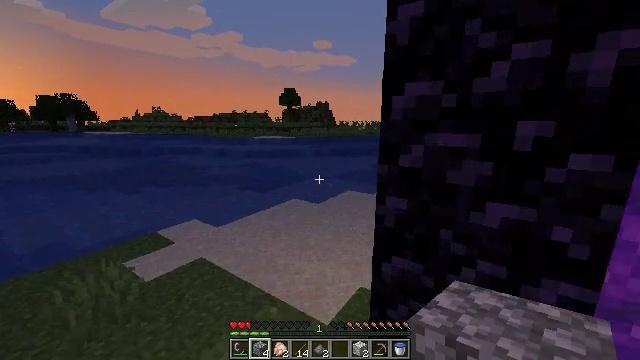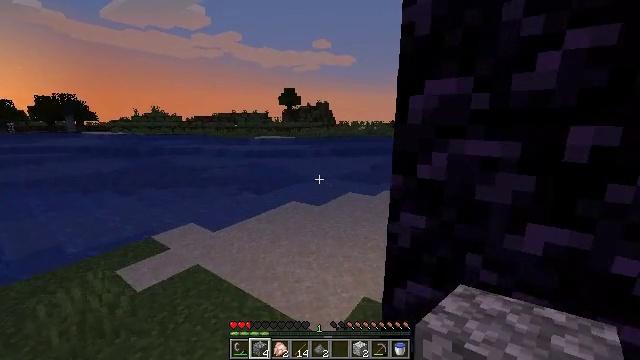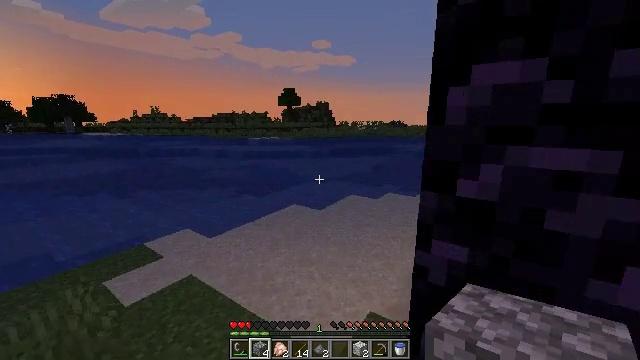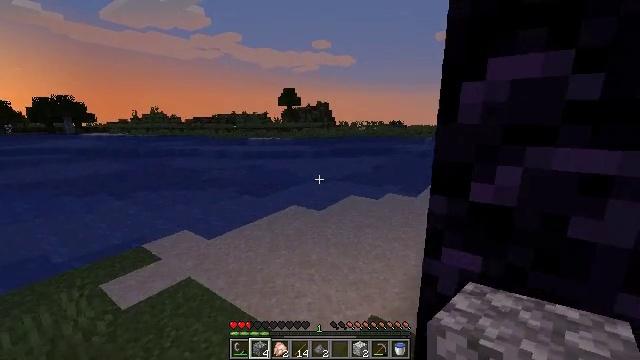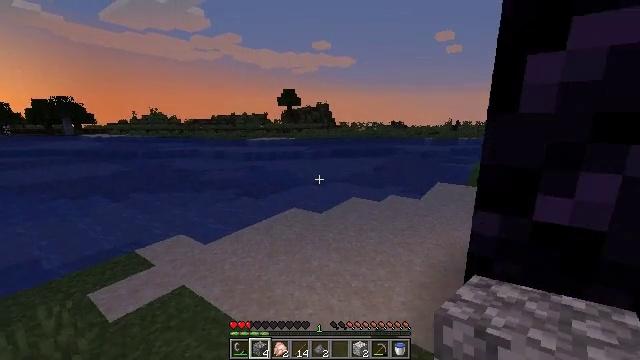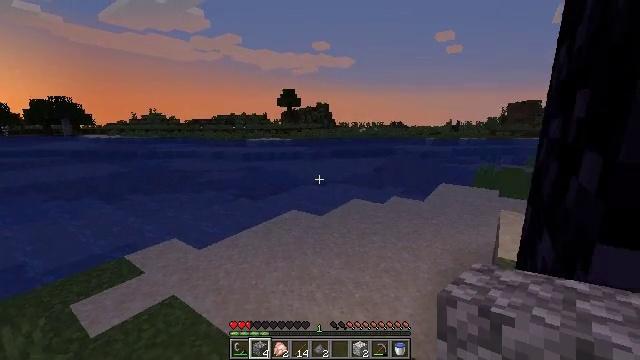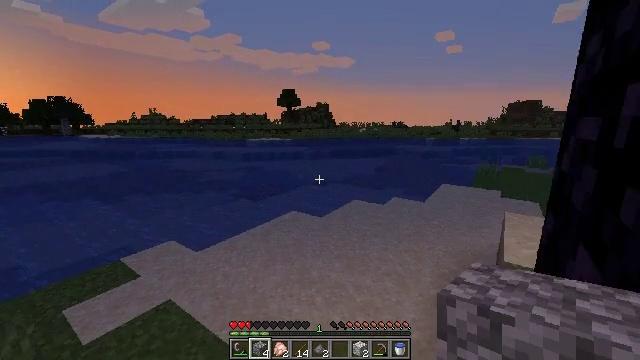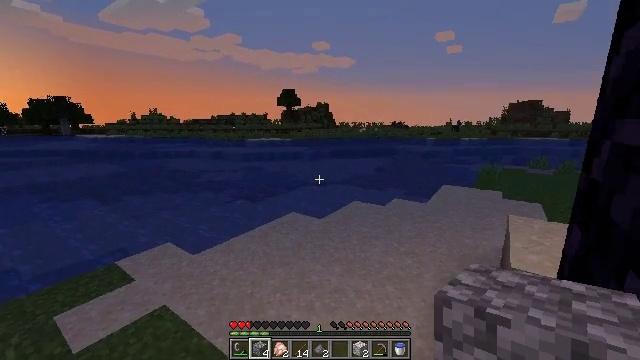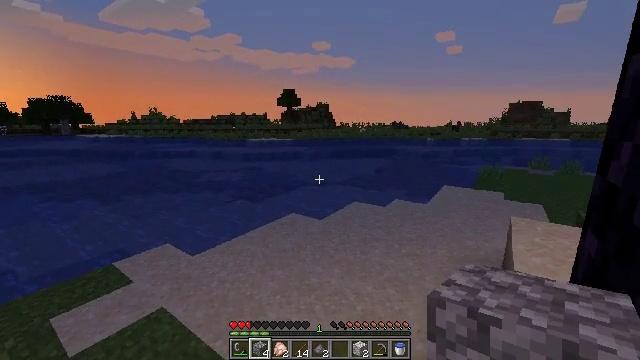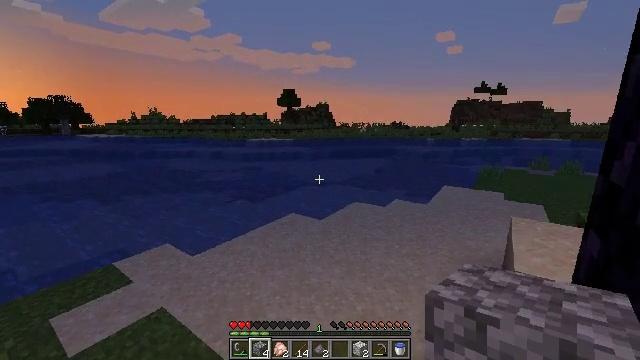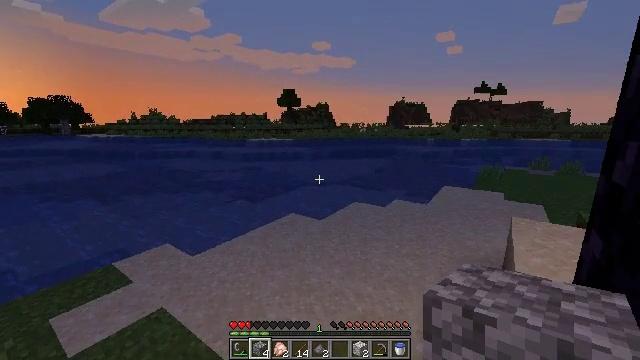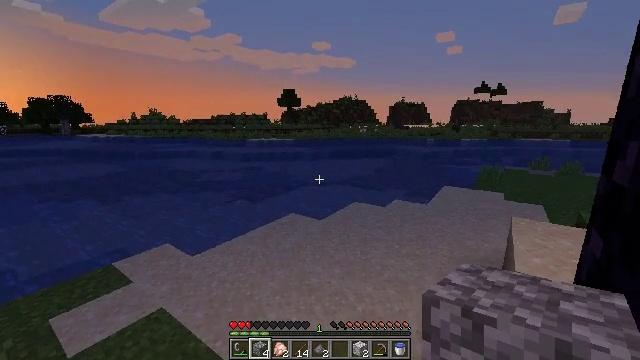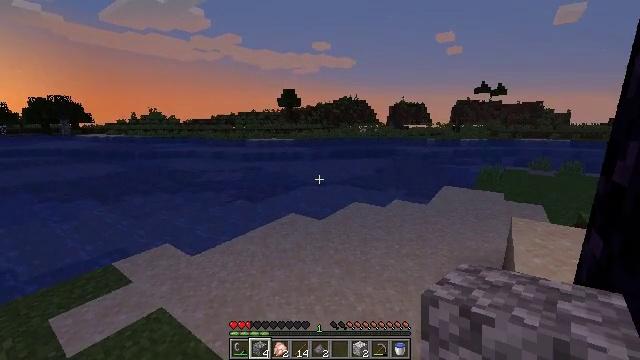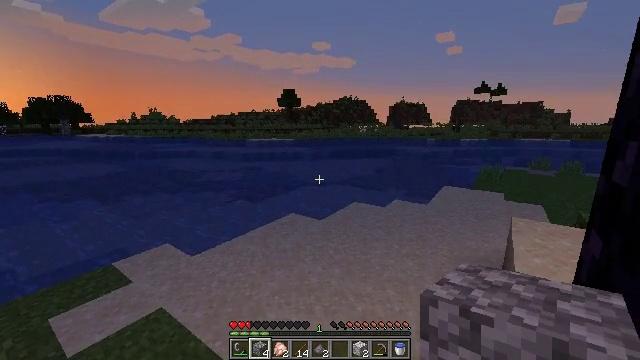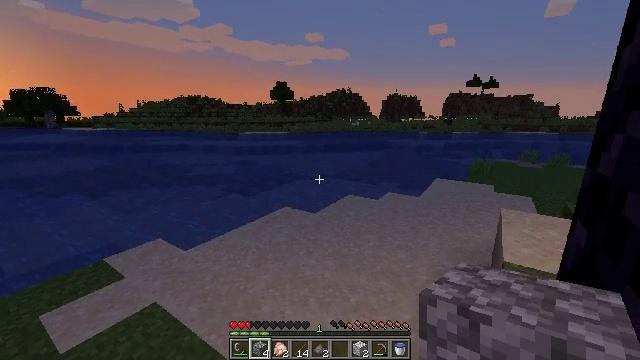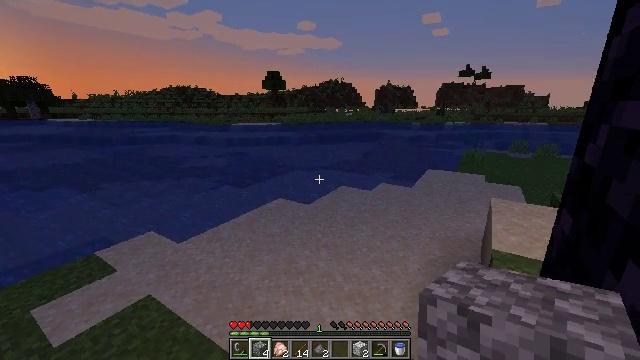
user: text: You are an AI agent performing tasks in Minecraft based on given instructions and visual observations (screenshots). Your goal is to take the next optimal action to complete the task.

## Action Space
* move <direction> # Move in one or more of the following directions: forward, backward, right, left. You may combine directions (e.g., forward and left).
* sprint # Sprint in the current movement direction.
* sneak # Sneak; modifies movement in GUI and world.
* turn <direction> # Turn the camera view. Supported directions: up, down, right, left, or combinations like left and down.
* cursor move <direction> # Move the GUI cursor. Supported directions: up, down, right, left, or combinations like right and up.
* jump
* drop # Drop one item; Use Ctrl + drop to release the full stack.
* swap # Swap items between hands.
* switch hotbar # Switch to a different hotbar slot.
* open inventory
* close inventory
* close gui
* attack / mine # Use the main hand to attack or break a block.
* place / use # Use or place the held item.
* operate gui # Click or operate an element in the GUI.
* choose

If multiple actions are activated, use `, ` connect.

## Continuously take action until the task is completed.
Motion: motion action
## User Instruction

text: Obtain basalt from the terrain.
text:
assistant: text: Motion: move forward
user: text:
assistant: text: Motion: move forward
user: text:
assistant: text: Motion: move forward
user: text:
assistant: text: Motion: move forward
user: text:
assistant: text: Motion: move forward
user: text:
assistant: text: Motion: no_op
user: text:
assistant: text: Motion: no_op
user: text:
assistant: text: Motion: no_op
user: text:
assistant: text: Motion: no_op
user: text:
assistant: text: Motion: no_op
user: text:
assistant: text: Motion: no_op
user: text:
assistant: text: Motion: no_op
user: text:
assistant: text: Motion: no_op
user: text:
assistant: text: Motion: turn right and down
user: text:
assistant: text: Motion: turn right and down
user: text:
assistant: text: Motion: no_op
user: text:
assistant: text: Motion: no_op
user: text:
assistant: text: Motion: no_op
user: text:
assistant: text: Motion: no_op
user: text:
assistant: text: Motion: no_op
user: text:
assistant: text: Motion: no_op
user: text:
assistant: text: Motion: no_op
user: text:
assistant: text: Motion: no_op
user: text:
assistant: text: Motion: no_op
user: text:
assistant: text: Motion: no_op
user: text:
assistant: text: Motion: no_op
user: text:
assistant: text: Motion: no_op
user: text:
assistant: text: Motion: no_op
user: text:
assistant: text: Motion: no_op
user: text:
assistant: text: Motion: no_op